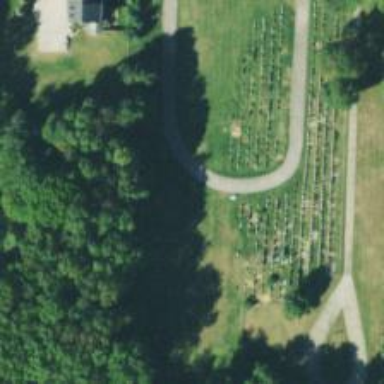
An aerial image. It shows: Cemetery.